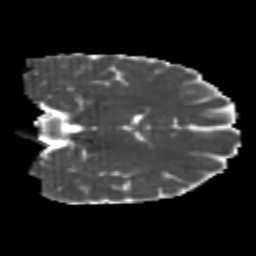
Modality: MD
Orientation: coronal
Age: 24
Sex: male
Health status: healthy
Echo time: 0.074 s